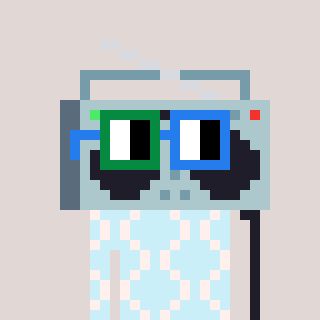
a pixel art character with square green and blue glasses, a boombox-shaped head and a cold-colored body on a warm background